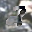
Label: 2